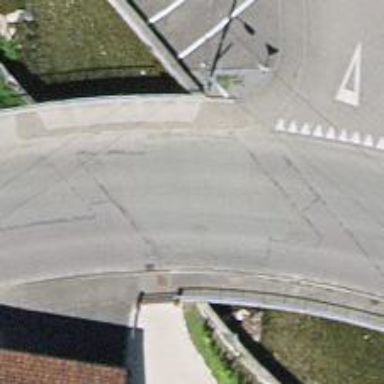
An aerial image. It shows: Secondary road with bridge.